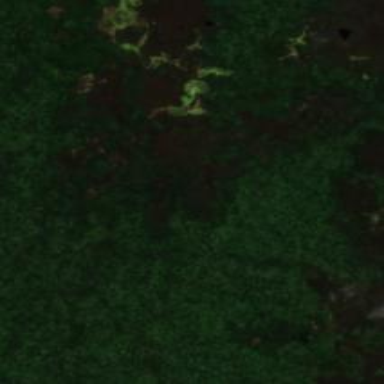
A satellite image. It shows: Outside view of the forest.